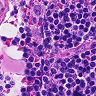
Metastatic tissue present: no